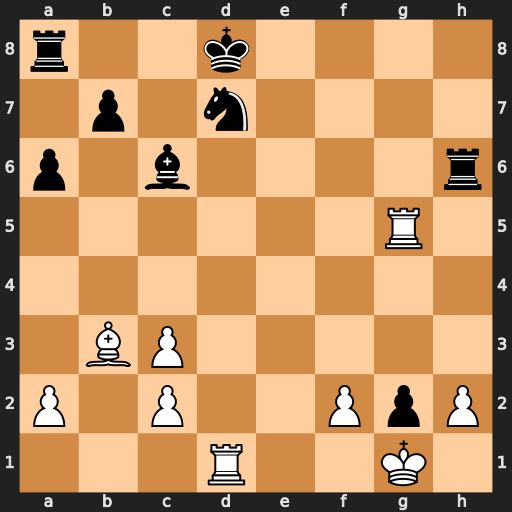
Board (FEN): r2k4/1p1n4/p1b4r/6R1/8/1BP5/P1P2PpP/3R2K1
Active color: w
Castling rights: -
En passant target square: -
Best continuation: Rg8+ Kc7 Rxa8